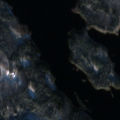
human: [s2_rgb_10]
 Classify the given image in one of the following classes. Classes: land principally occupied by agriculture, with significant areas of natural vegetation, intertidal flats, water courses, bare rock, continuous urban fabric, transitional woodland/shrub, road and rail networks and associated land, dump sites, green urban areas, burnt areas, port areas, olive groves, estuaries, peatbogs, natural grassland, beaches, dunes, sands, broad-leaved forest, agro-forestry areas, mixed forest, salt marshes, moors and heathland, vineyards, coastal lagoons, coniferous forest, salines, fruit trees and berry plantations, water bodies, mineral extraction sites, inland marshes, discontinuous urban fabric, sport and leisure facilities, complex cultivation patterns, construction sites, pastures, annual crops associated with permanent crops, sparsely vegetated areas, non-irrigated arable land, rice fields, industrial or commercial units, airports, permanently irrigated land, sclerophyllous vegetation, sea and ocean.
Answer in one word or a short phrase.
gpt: mixed forest, water bodies